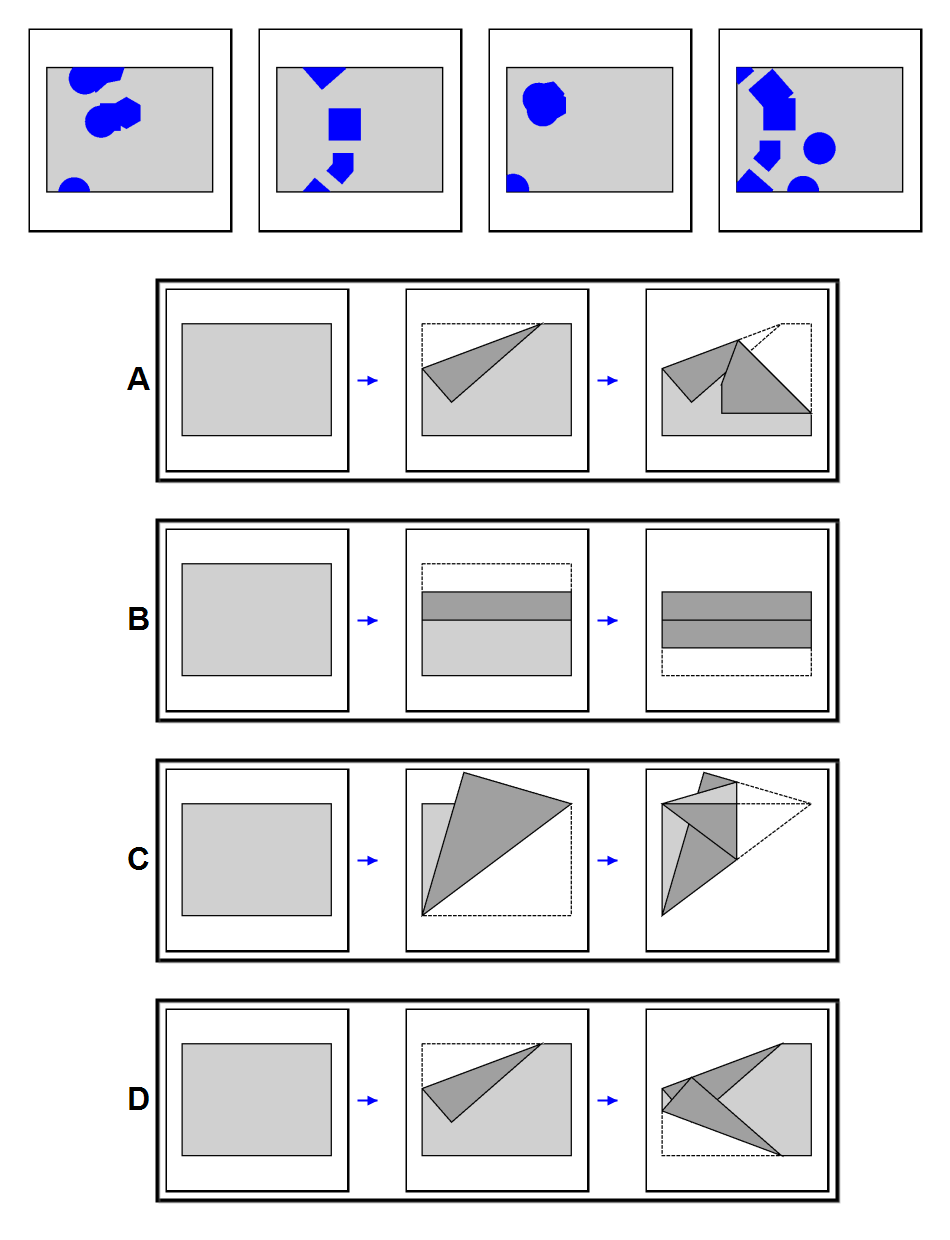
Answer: D